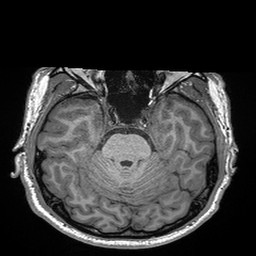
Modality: T1w
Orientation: coronal
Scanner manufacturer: siemens
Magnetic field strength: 3 T
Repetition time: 2.3 s
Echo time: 0.00298 s